Question: I want to create a coverage map like the map that appears when you try to use Streetview (see below). What is the best way to go about creating such a map. (assuming that i already have my data in lat/lng points).

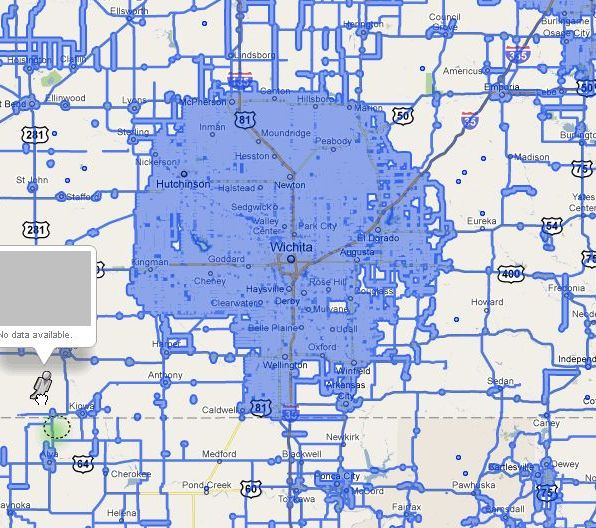
Answer: I looked into how Google does it and wound up doing the same way.
Google creates a layer of tiles for the coverage map and then displays them on top of the map. (If this becomes a popular question, I'll expand here, please leave a comment)
You can see what i came up with at <URL>